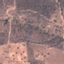
Label: HerbaceousVegetation